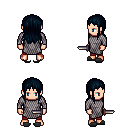
a pixel art fantasy rpg character, male body template, human, light skin, chain mail, red pants, raven unkempt hairstyle, gray slippers, dagger, four views (front, back, left, right), 2x2 character sprite sheet, small pixel art, hard edges, no anti-aliasing